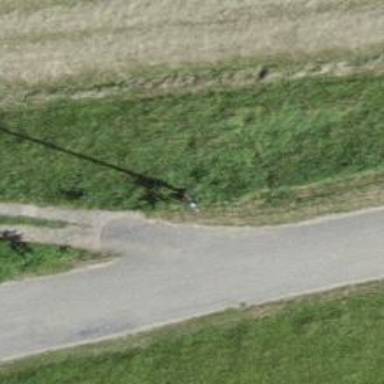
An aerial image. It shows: Aerial marker.